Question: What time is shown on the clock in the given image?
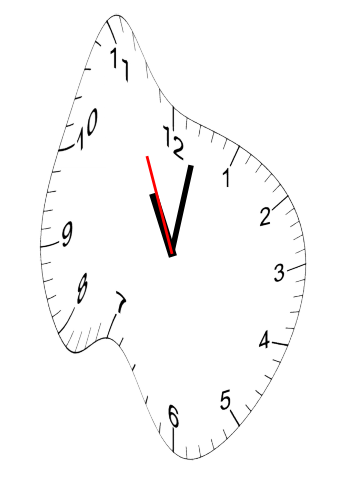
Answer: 11:01:56